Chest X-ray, PA view. Patient: 63 years old, sex F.
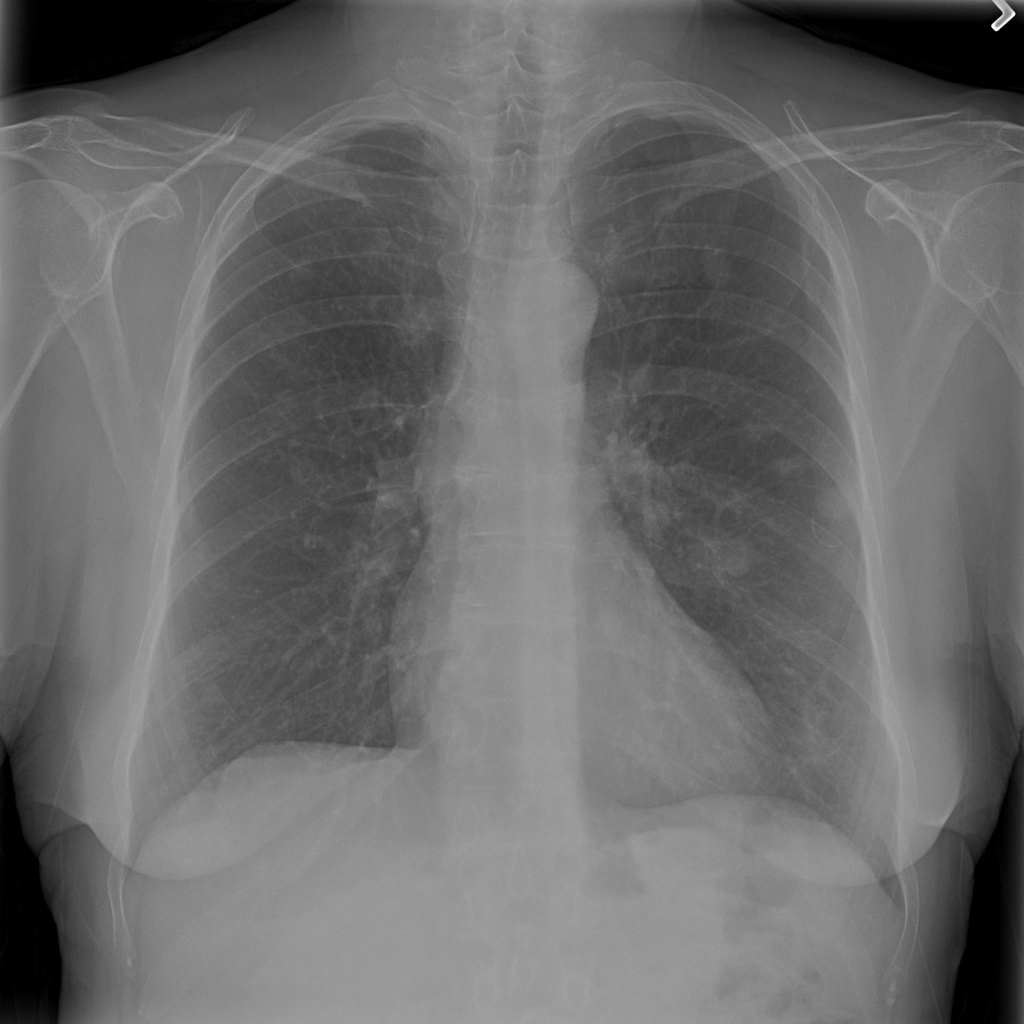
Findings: Fibrosis, Nodule